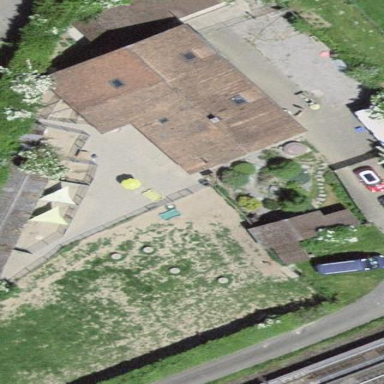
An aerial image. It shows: Farmyard area.